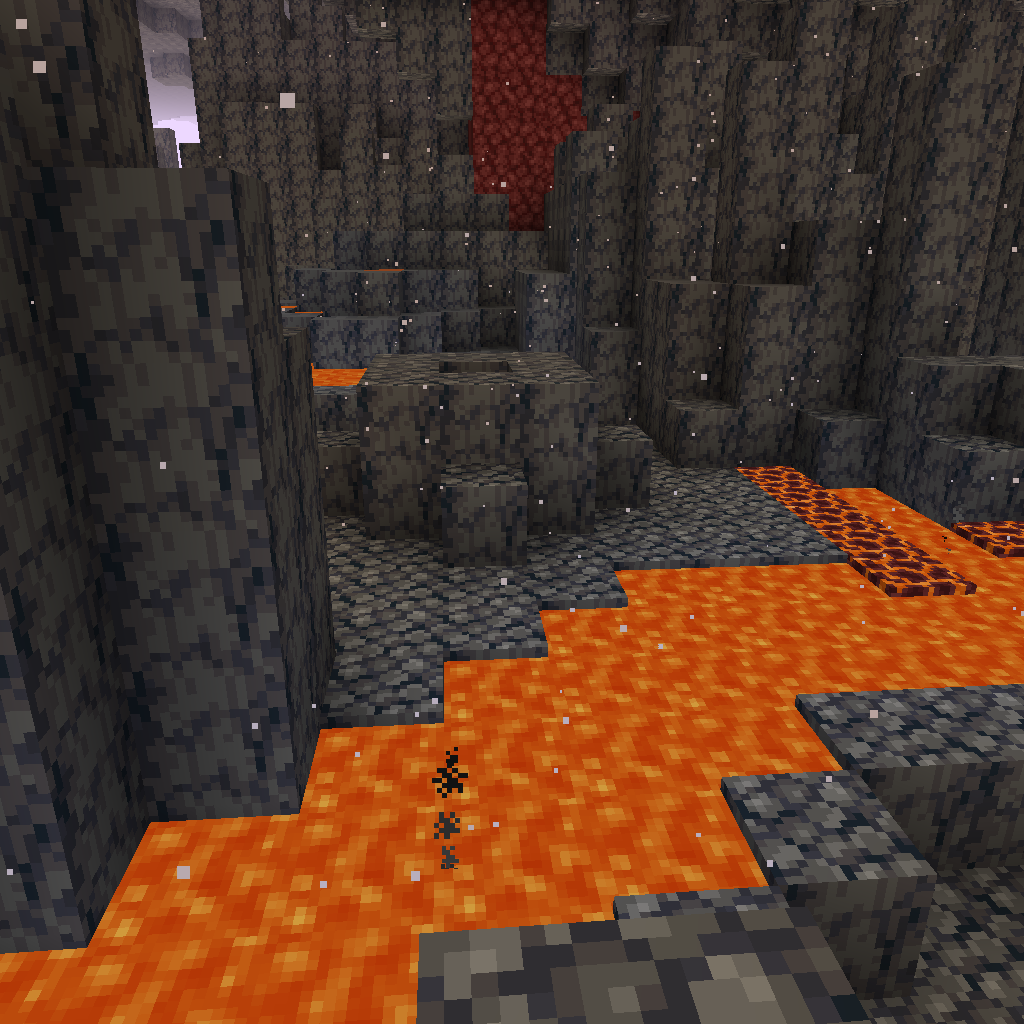
lava in the basalt delta